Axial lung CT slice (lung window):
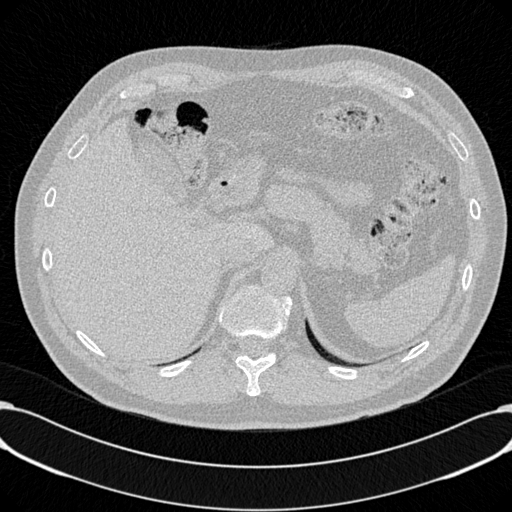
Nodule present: no